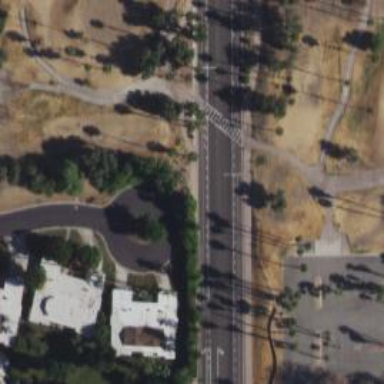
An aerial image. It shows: Turning loop on the road.